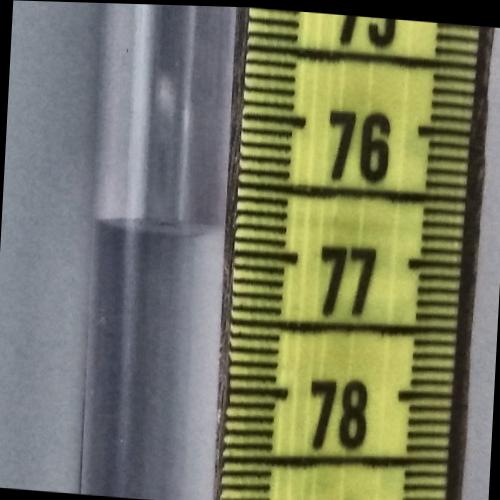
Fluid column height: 76.9 cm